Question: I want to make a moving list appear from the left of the screen of the activity in the android app.
Something like the facebook app shown below :

,,
how can I make something like that in an android app.
Thanks.
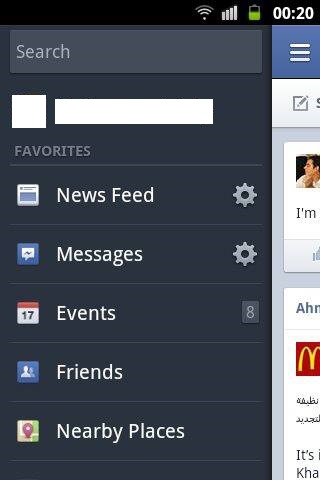
Answer: This is a very popular UI pattern called a sliding menu / slider. You can search for open source libraries / projects which implement this for you.
Here is the <URL> I found on google.
<URL> android devices too. It's an addon to the excellent holoeverywhere library.
And last but not least, take a look at <URL>.